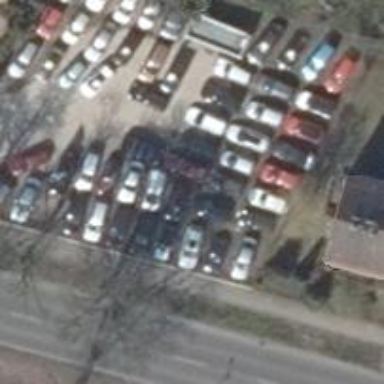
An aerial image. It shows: Car shop.